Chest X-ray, AP view. Patient: 47 years old, sex M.
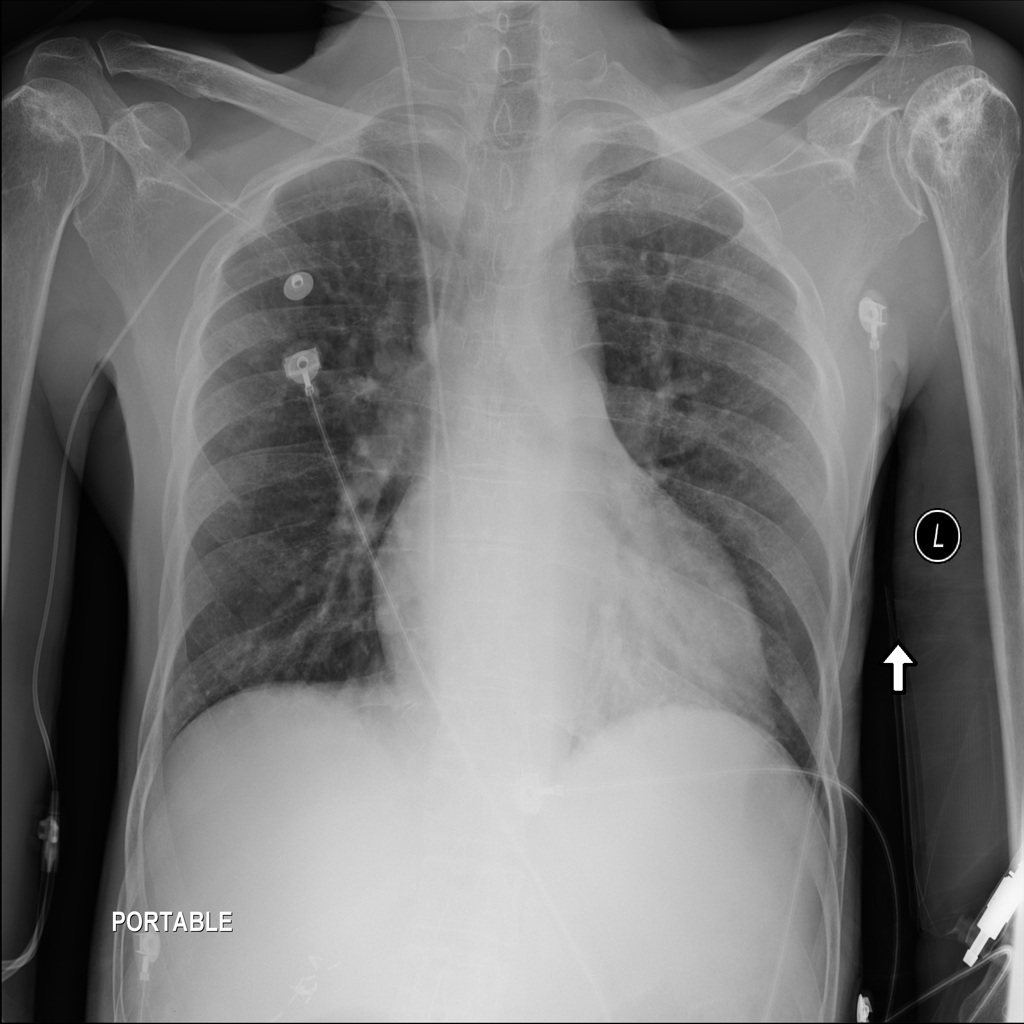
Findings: No Finding